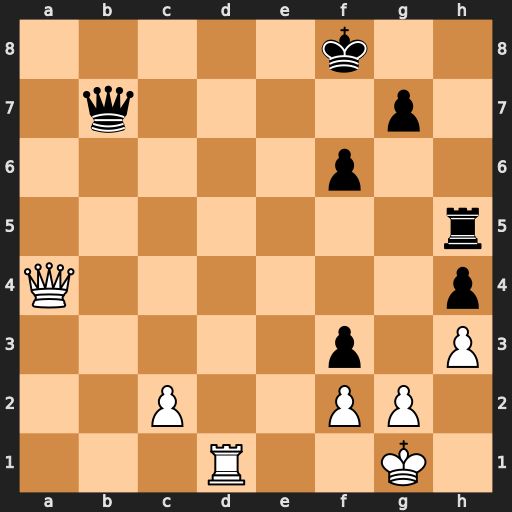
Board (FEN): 5k2/1q4p1/5p2/7r/Q6p/5p1P/2P2PP1/3R2K1
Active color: w
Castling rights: -
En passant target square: -
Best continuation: Rd8+ Ke7 Qe8#